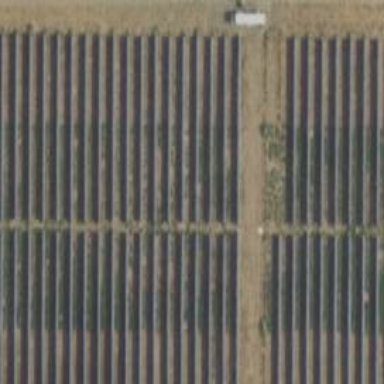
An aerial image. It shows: Solar photovoltaic panel generator.